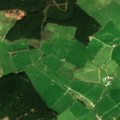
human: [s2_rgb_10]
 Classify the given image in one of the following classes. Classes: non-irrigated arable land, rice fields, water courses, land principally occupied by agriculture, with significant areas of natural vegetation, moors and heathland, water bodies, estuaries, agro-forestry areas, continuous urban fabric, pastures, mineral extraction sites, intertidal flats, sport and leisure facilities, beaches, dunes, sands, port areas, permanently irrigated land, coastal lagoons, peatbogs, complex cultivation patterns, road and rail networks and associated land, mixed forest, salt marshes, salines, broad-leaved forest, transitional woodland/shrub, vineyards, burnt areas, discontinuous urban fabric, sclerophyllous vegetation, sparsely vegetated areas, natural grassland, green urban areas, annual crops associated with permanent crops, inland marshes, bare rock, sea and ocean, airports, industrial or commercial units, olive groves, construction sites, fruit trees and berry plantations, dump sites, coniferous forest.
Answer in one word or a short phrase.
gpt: pastures, land principally occupied by agriculture, with significant areas of natural vegetation, coniferous forest